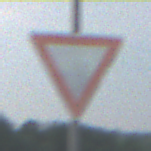
Verkehrszeichen: VorfahrtGewaehren
Umgebung: Outdoor, Nature
Tageszeit: SunriseSunset
Wetter: PartlyCloudy
Licht: Natural
Jahreszeit: NotSpecified
Kontrast: LowContrast